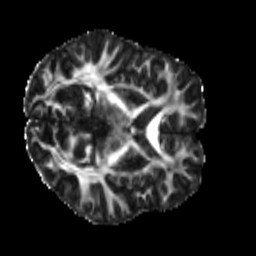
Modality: FA
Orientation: axial
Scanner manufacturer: siemens
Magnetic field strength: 3 T
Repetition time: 4 s
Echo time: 0.0594 s